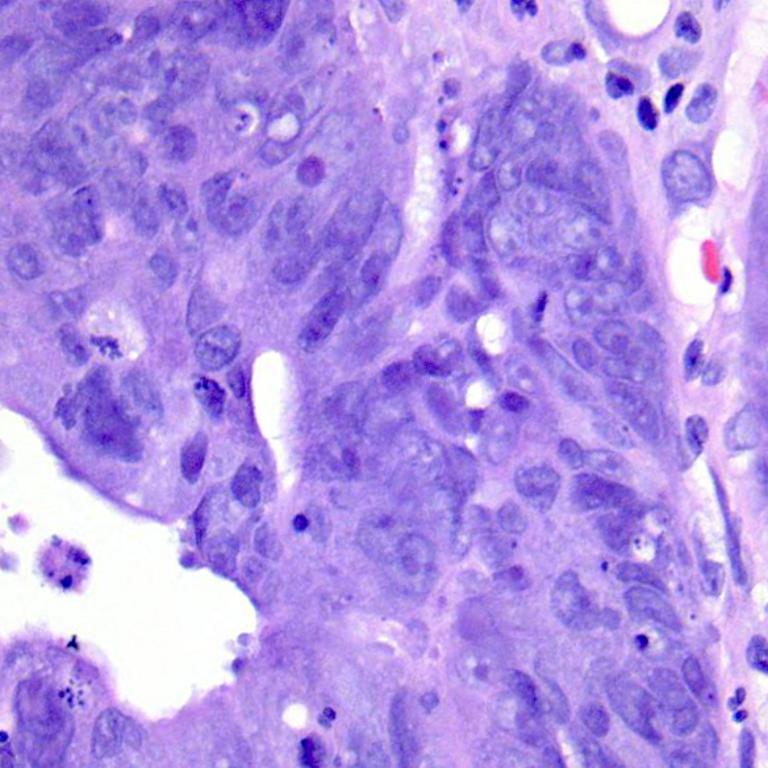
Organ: colon
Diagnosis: adenocarcinomas